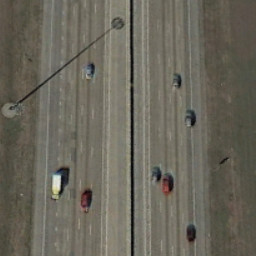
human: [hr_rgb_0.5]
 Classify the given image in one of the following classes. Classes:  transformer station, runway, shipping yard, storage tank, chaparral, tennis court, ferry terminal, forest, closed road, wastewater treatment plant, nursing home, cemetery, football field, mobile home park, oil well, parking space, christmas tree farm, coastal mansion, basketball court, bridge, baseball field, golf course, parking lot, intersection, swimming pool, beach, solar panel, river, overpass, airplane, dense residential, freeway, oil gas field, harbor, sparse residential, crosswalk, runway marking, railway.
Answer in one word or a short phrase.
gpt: freeway